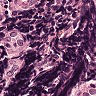
Metastatic tissue present: no